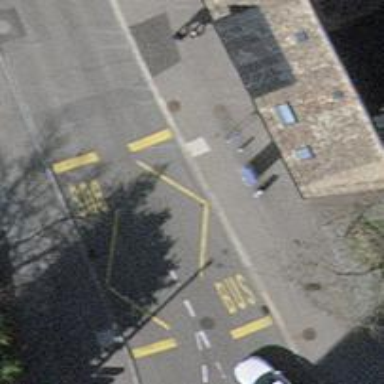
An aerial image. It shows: Bus stop with platform for public transport.